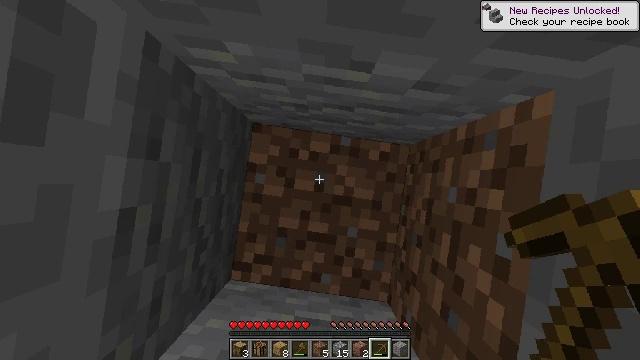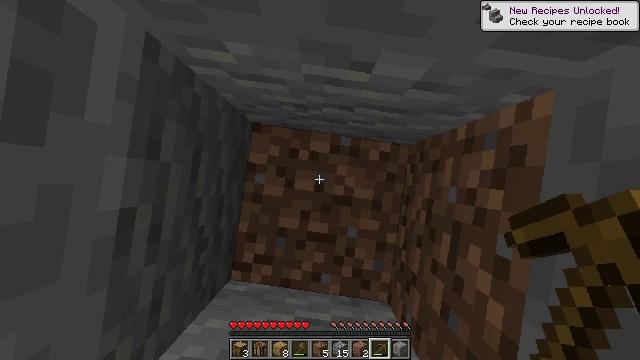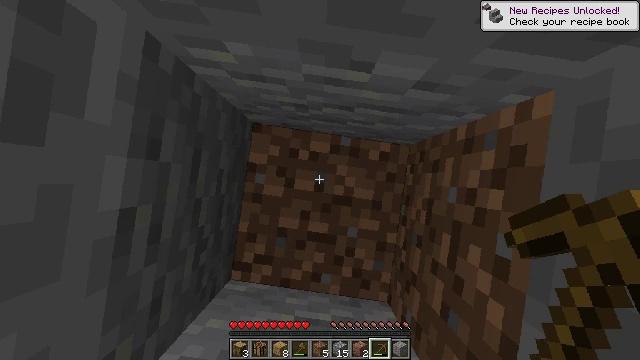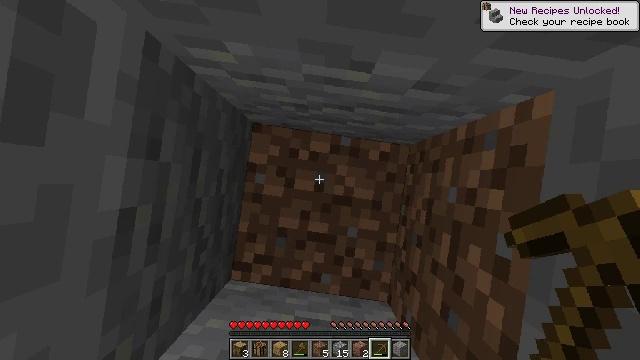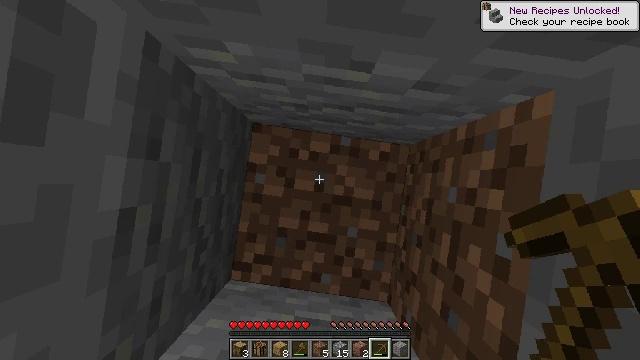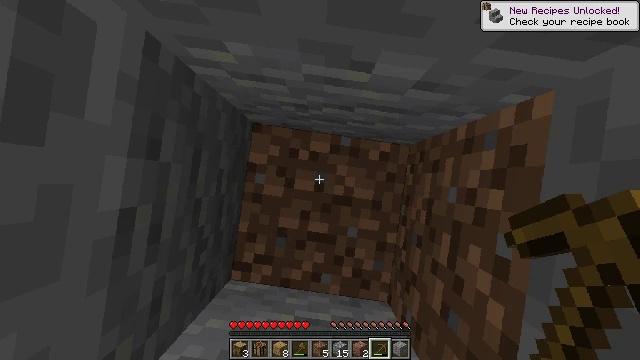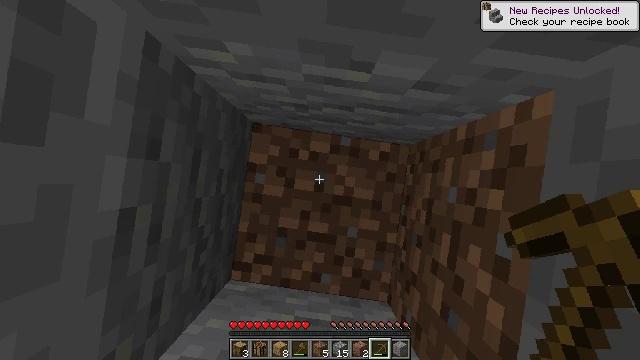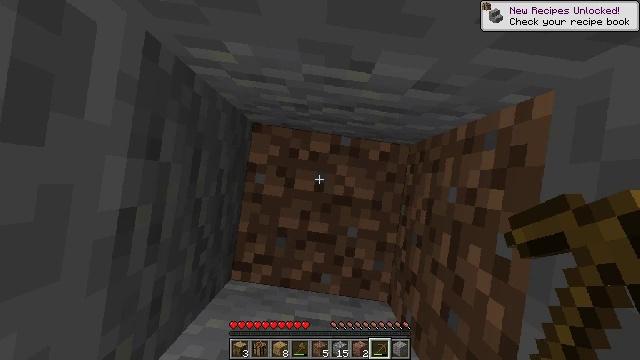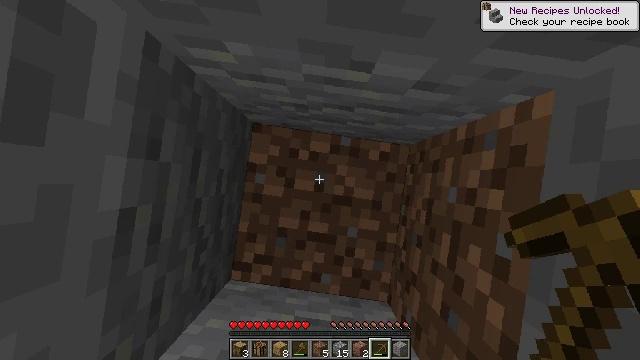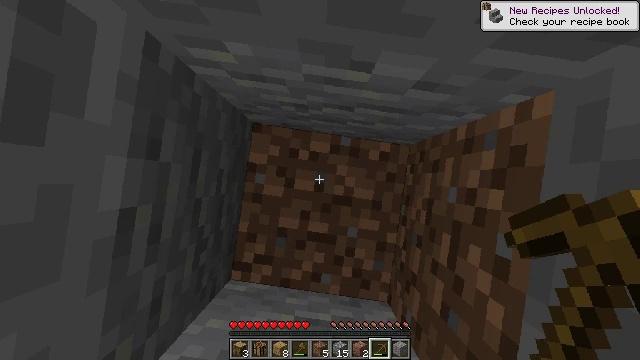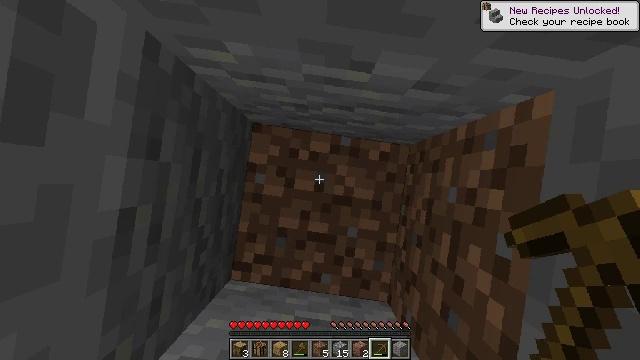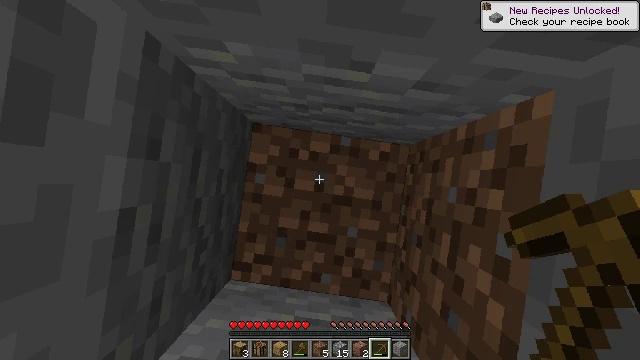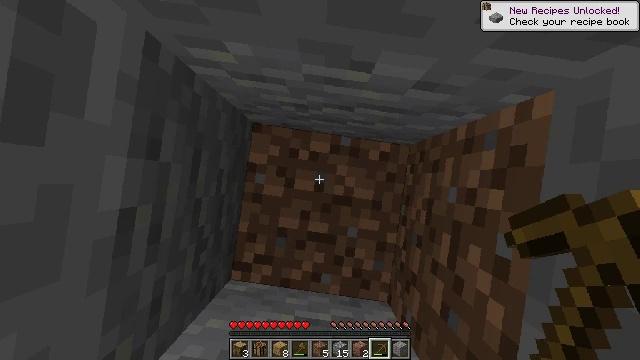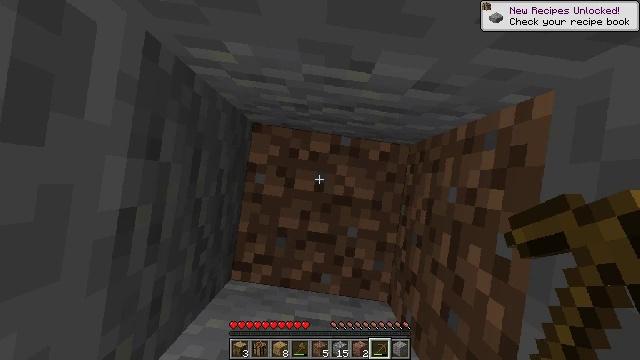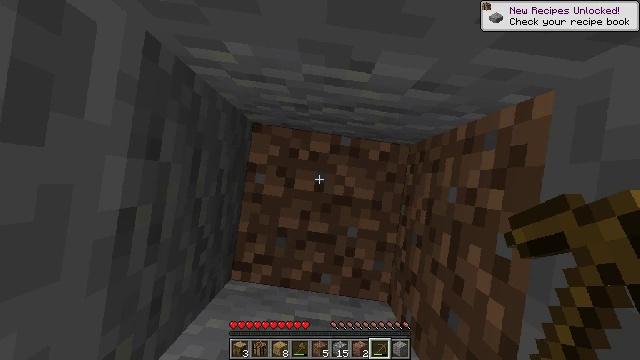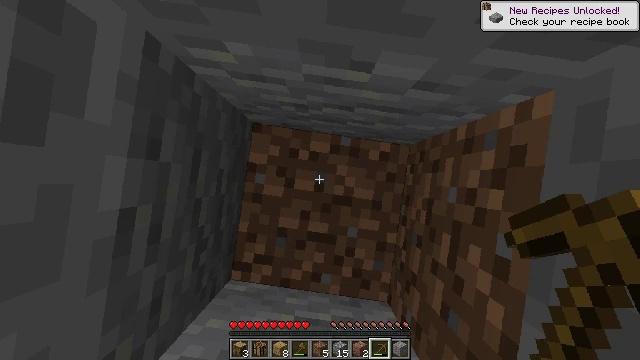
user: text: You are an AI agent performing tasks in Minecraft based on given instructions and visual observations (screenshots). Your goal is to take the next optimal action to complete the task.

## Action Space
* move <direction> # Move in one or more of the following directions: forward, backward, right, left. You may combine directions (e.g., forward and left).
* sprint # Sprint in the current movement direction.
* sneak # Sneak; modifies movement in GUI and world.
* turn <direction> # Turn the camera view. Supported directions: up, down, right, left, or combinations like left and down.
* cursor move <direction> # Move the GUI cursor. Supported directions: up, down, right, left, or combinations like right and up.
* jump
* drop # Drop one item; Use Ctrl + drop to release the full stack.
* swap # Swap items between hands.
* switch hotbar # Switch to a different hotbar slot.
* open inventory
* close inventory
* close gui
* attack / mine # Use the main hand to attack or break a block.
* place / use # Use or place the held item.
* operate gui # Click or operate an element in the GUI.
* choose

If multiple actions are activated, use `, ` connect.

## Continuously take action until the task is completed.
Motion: motion action
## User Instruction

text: Get dirt block.
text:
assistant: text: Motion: no_op
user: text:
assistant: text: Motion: no_op
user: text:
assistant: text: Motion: no_op
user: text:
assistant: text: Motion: no_op
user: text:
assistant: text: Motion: no_op
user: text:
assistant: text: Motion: no_op
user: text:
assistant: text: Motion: no_op
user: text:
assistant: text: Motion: no_op
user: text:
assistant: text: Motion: no_op
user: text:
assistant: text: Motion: no_op
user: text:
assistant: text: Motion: no_op
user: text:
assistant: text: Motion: no_op
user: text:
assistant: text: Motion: no_op
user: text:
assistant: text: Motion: no_op
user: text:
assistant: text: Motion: no_op
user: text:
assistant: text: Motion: no_op
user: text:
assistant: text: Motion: no_op
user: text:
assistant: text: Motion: no_op
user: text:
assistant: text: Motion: no_op
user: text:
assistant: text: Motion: no_op
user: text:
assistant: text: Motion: no_op
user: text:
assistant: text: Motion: no_op
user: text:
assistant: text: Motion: no_op
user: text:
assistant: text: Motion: no_op
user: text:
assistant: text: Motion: no_op
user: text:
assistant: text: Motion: no_op
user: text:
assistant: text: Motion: no_op
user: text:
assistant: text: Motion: no_op
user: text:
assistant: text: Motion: no_op
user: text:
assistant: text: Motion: no_op